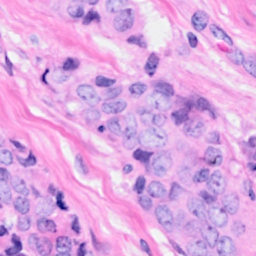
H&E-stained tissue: Breast